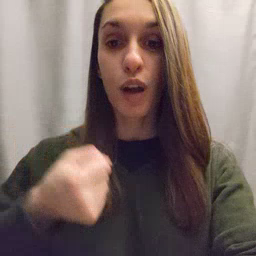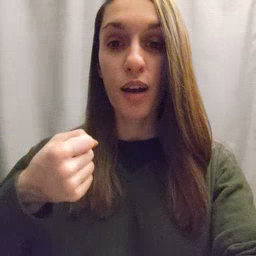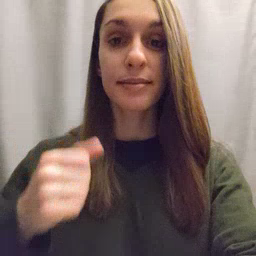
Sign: car